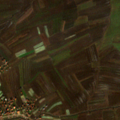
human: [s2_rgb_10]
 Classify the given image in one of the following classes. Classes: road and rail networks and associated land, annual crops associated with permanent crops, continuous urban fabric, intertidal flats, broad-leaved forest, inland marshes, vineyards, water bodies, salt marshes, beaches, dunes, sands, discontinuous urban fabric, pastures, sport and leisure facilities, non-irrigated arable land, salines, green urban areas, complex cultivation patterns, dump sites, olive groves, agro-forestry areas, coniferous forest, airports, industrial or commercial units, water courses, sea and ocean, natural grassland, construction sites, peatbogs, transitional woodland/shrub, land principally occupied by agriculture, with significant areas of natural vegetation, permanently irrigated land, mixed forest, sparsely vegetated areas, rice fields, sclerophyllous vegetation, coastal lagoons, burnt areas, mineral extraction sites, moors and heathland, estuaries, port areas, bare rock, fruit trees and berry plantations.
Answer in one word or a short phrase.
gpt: discontinuous urban fabric, non-irrigated arable land, pastures